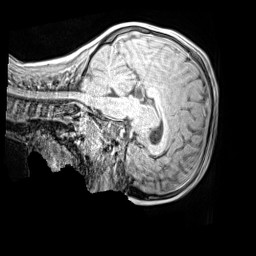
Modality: MP2RAGE
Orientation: sagittal
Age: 9
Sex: female
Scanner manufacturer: siemens
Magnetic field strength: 3 T
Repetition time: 4 s
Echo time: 0.00299 s